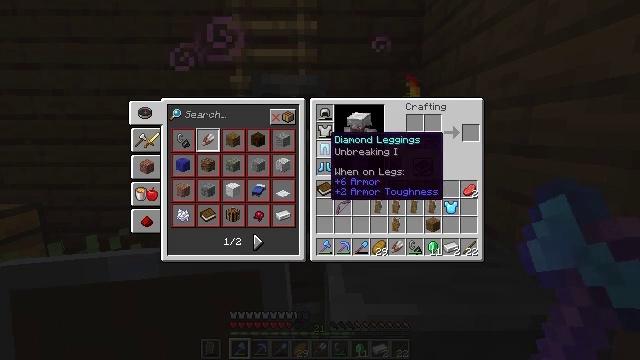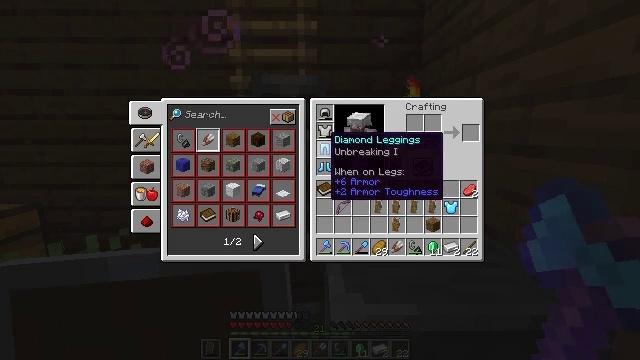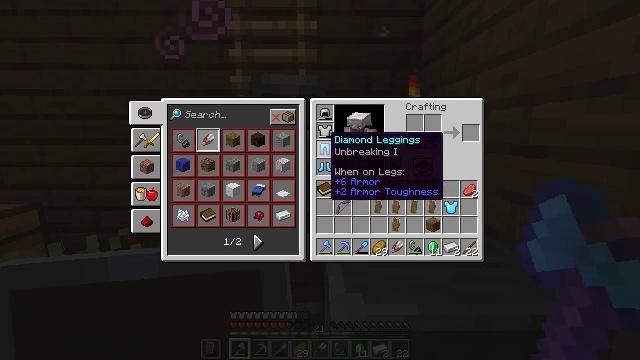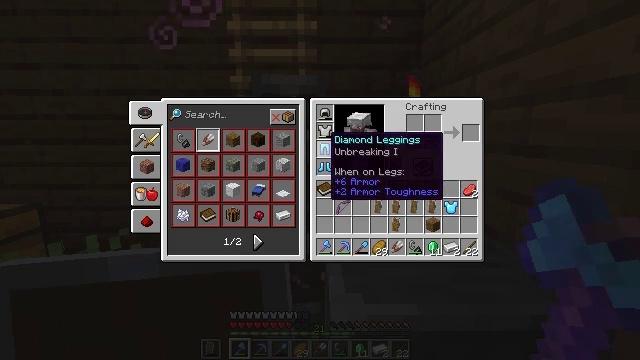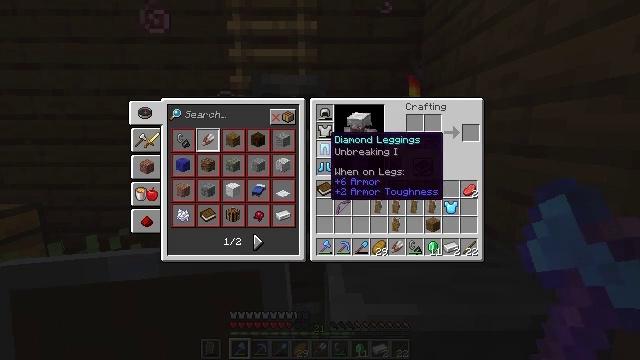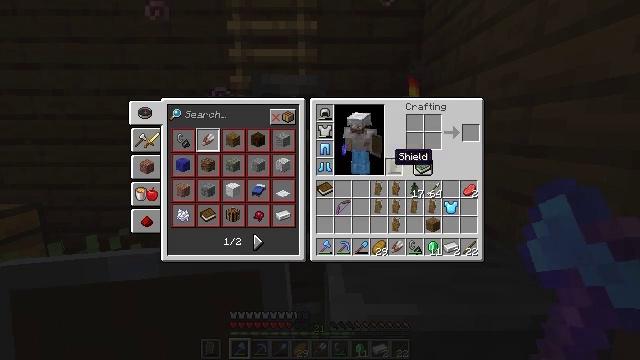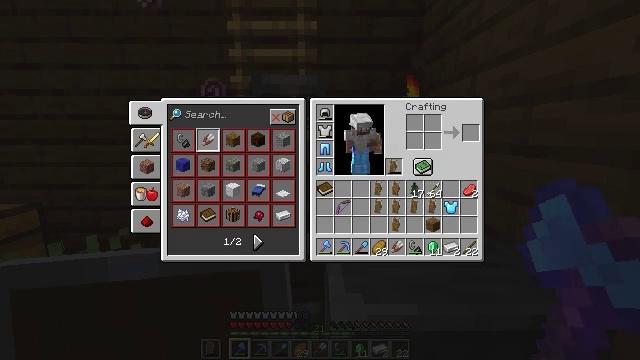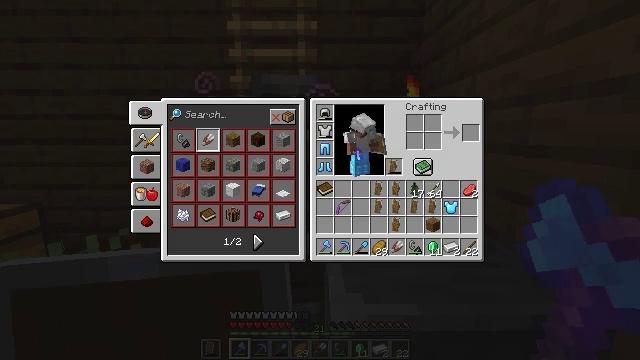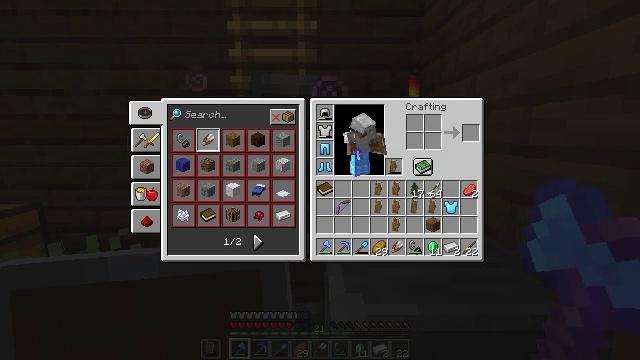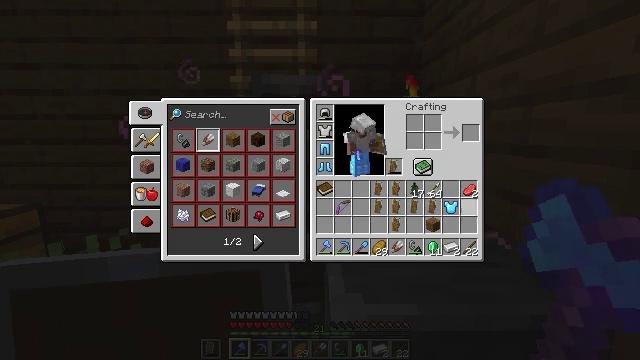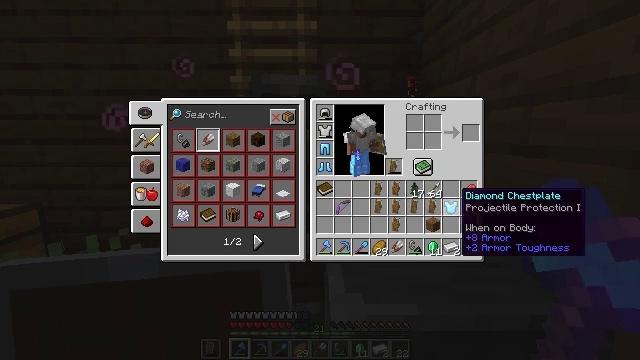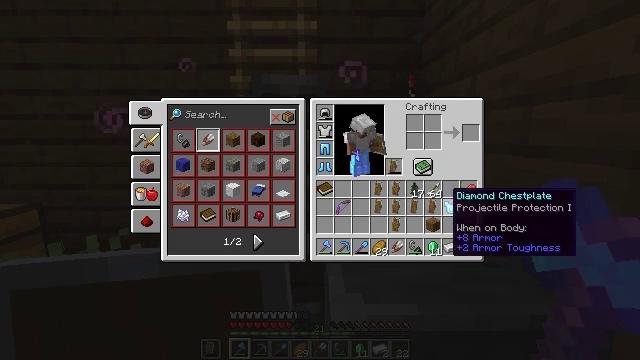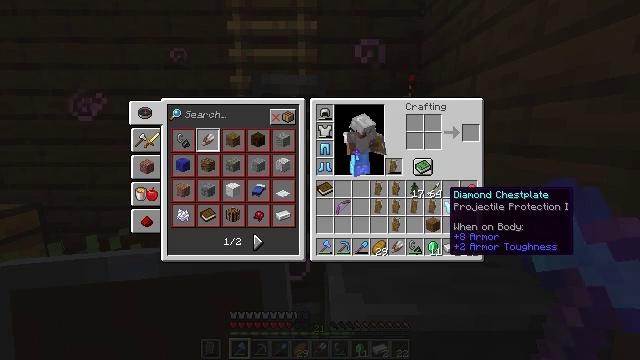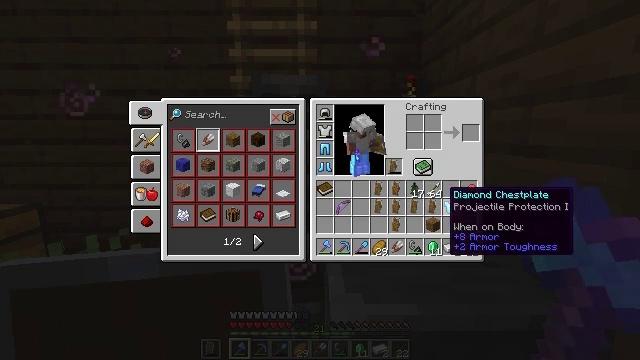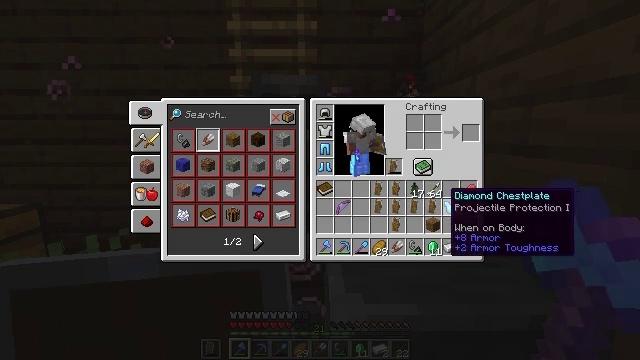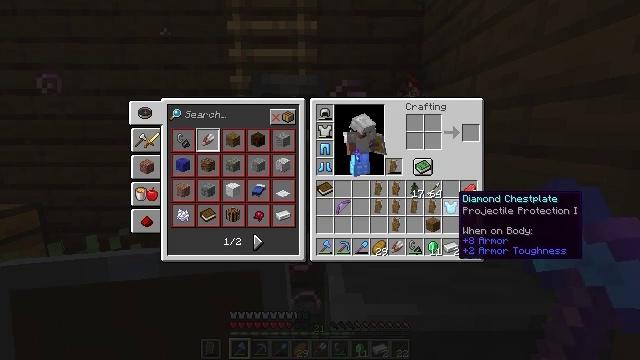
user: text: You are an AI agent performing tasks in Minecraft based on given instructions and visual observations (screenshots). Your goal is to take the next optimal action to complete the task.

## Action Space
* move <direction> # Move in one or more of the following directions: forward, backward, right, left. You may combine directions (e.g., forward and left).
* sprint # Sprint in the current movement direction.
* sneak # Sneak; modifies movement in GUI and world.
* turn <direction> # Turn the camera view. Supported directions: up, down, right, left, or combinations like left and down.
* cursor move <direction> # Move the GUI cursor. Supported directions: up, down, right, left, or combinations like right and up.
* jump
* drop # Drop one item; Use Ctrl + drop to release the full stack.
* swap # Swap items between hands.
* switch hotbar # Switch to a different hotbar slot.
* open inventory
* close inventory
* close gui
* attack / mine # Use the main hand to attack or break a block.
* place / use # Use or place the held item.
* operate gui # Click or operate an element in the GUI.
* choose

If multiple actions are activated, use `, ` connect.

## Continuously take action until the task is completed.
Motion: motion action
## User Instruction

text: Remove a shield from the inventory.
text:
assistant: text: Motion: no_op
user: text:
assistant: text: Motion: no_op
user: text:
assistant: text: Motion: no_op
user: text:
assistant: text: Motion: no_op
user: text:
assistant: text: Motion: cursor move right and down
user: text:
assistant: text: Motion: cursor move right and down
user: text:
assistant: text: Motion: no_op
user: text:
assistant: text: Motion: no_op
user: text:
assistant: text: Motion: sneak, cursor move left
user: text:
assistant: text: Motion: sneak, cursor move left
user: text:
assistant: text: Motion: sneak, cursor move left
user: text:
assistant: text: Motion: sneak
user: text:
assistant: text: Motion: sneak
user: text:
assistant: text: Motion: sneak
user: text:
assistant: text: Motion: sneak, cursor move right
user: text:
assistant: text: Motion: sneak, cursor move right
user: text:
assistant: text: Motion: sneak, operate gui
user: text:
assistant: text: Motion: sneak, operate gui
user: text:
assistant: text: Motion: sneak, operate gui
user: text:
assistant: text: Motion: sneak
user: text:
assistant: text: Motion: sneak
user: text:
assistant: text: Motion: sneak
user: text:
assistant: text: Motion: sneak
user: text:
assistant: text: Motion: sneak
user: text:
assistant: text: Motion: sneak
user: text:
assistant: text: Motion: sneak, operate gui
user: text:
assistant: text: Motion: sneak, operate gui
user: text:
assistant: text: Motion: sneak, operate gui
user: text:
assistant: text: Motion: sneak
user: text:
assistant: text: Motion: sneak